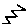
Label: zigzag